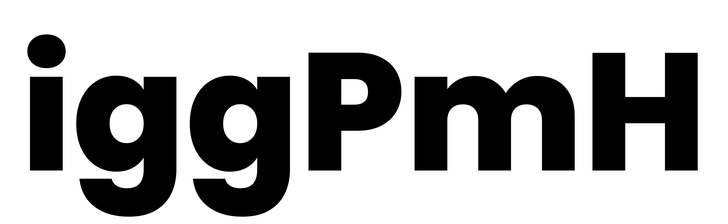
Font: Poppins-ExtraBold